Question: I've ran into a bit of an issue as I'd like two TextViews to layout side-by-side even if the first TextView has several lines of text. Ideally, the next TextView should simply follow right after. It's a bit hard to explain, so I've made this picture to illustrate it:

I've been trying a few different things now, both layout hacks and using Html.fromHtml(), but nothing has worked so far. It's probably impossible to do, but I just wanted to be sure.
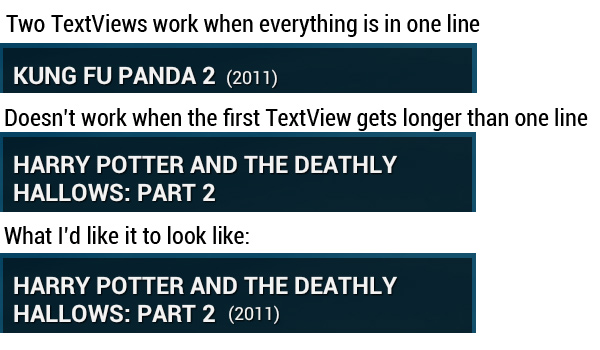
Answer: This sounds like a job for 'Spannable'. As you've noticed the problem with doing two views is that the bounds of the 'TextView' in your two line example is still a rectangle, so laying out the second view at the end of the text gets tricky. HTML can work for simple tags (bold, underline, headings), but isn't too flexible.
The solution is to use 'Spannable' to create the text ouf of pieces of content with specific formatting applied to each "span". As it turns out, then you can just stick the whole results right into a single 'TextView'. Something like:
'''
TextView tv; //Defined somewhere else
SpannableStringBuilder resultBuilder = new SpannableStringBuilder();
SpannableString item = new SpannableString("Long and Fancy Movie Title Here");
item.setSpan(new AbsoluteSizeSpan(18, true), 0, item.length(), 0);
resultBuilder.append(item);
SpannableString item = new SpannableString("(2011)");
item.setSpan(new AbsoluteSizeSpan(12, true), 0, item.length(), 0);
resultBuilder.append(item);
tv.setText(resultBuilder, TextView.BufferType.SPANNABLE);
'''
There are a ton of different span definitions in 'android.text.style', the above is just an example to create two different text sizes in the same string. You should be able to get what you want out of this one, 'TextAppearanceSpan', 'TypefaceSpan', or some other combination.
HTH